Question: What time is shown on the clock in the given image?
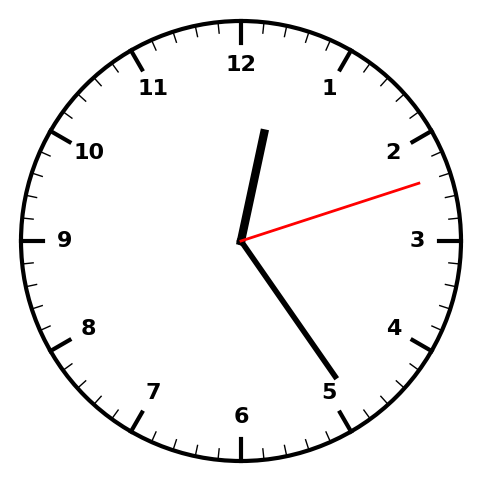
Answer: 12:24:12